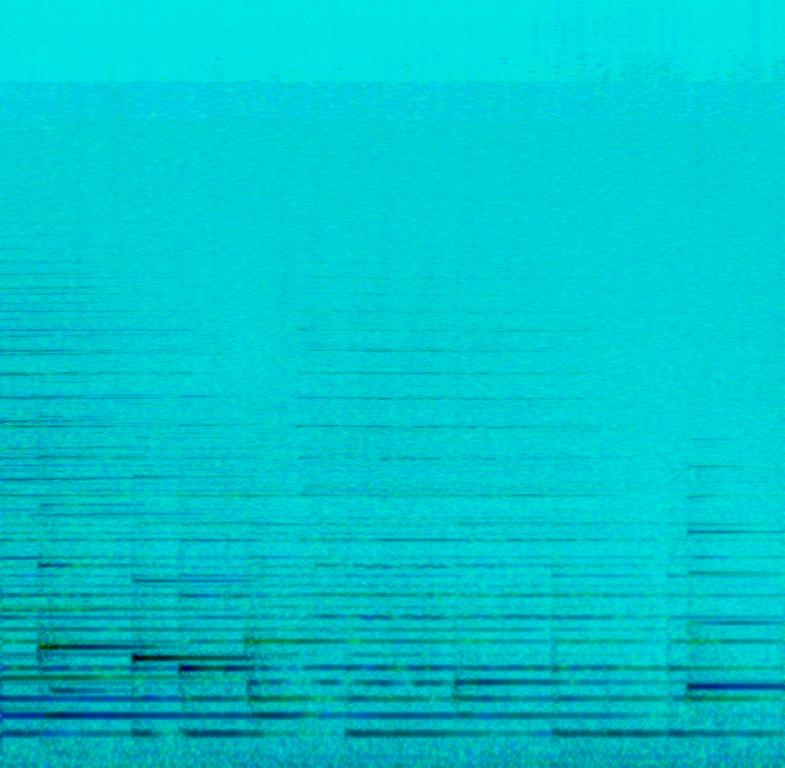
This music is instrumental. The tempo is slow with a melancholic cello harmony, and a piano and violin accompaniment. The music is soft, pensive, melancholic, sentimental, sad, reflective, meditative and delicate. This music is a Violin Instrumental.